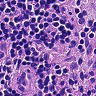
Metastatic tissue present: no